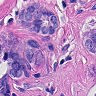
Metastatic tissue present: yes